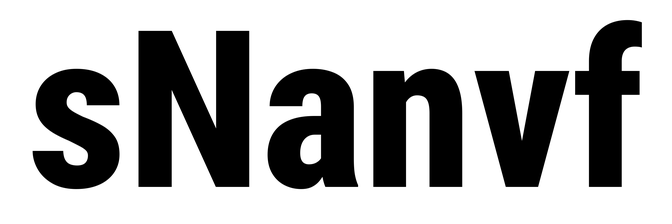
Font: Roboto_Condensed_ExtraBold